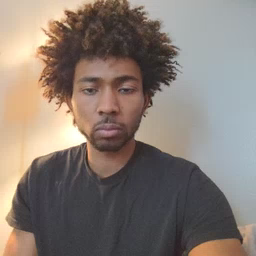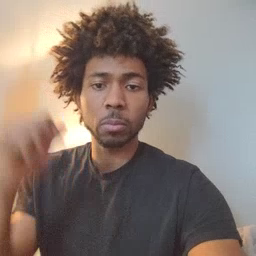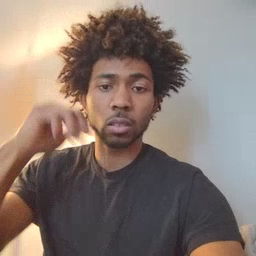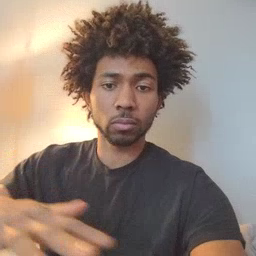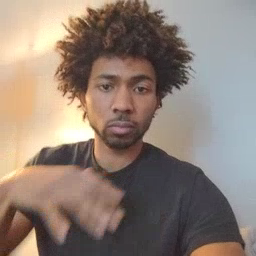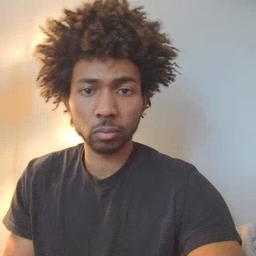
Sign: backyard